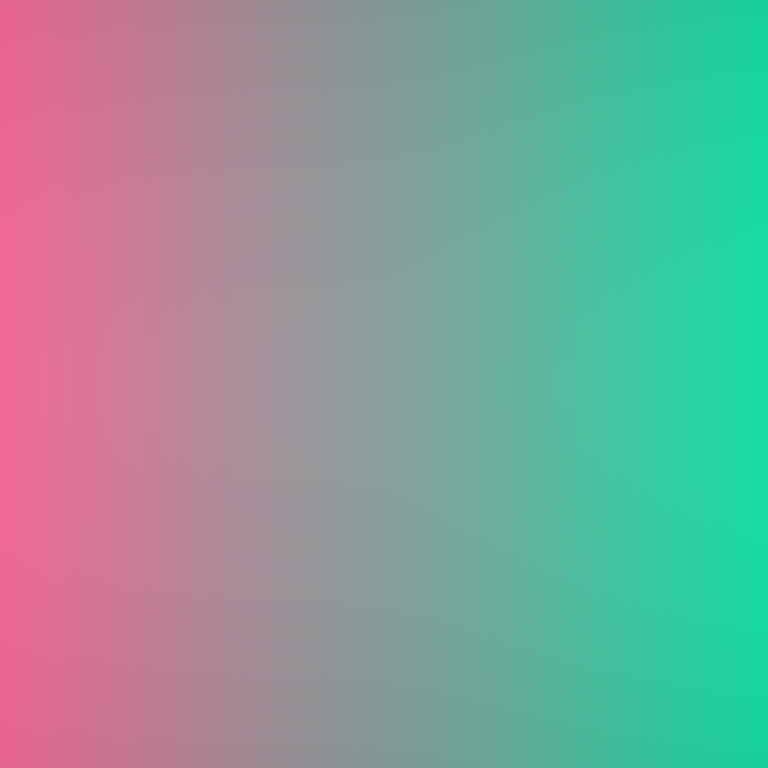
Abstract light effect, smooth gradient from soft pink to bright teal, calm atmosphere, diffuse light, no room, no furniture, no objects.